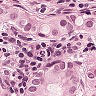
Metastatic tissue present: yes